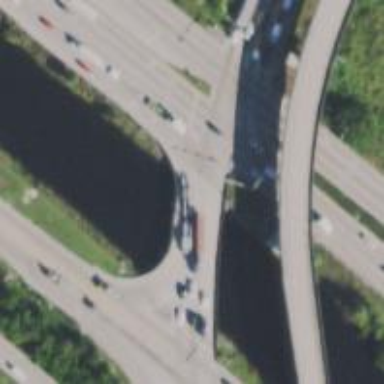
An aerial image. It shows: Trunk link highway.